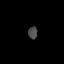
Tissue: prostate
Cell type: T cells
Senescence score: 0.6858
Nuclear area (px): 116
Mean DAPI intensity: 71.362